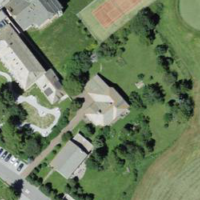
EUNIS habitat code: 55
Species observed at this site:
Tachybaptus ruficollis
Saxifraga rotundifolia
Corvus corone
Podiceps cristatus
Turdus philomelos
Fulica atra
Anthus spinoletta
Dendrocopos major
Buteo buteo
Erithacus rubecula
Pica pica
Certhia familiaris
Phoenicurus ochruros
Garrulus glandarius
Nucifraga caryocatactes
Falco tinnunculus
Picus viridis
Periparus ater
Motacilla cinerea
Dryas octopetala
Anas platyrhynchos
Chloris chloris
Troglodytes troglodytes
Aythya fuligula
Passer domesticus
Fringilla coelebs
Carduelis carduelis
Turdus merula
Columba palumbus
Hirundo rustica
Turdus pilaris
Motacilla alba
Delichon urbicum